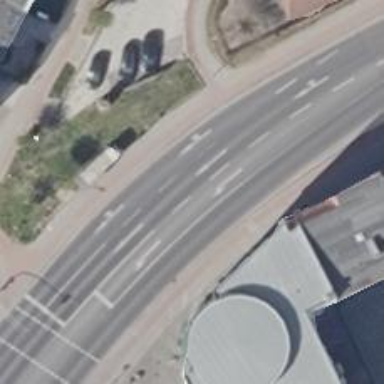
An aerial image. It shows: Secondary road with asphalt surface. There are sidewalks on both sides and cycle track.